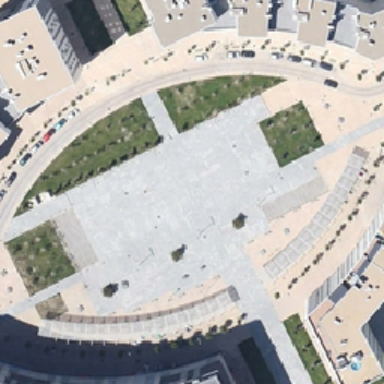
This is an apartment with many trees .